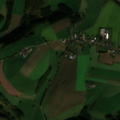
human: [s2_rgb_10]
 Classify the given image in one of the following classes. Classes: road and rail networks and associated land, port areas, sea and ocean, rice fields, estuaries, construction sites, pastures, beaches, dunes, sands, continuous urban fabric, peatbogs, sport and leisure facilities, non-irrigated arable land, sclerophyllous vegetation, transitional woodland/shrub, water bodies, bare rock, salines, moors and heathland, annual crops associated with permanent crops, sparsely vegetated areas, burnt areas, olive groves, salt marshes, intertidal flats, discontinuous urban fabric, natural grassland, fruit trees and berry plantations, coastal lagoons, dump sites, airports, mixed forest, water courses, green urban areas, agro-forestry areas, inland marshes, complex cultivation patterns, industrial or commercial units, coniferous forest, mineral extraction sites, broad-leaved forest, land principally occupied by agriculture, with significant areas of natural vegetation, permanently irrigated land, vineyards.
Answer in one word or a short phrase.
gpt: non-irrigated arable land, pastures, broad-leaved forest, coniferous forest, mixed forest, transitional woodland/shrub